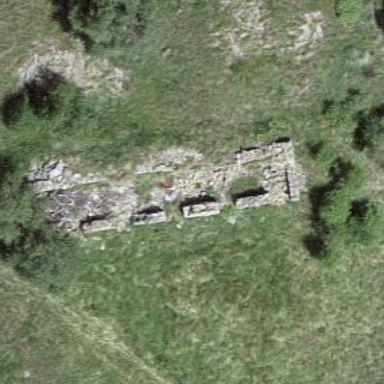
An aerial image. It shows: Ruins of building.